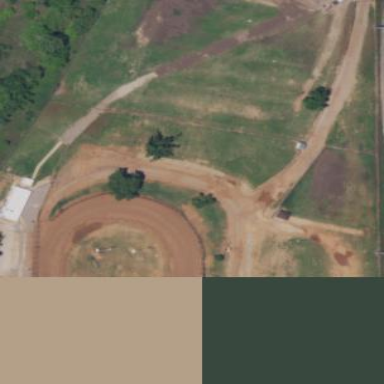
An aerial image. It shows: Dirt raceway for motor sports.